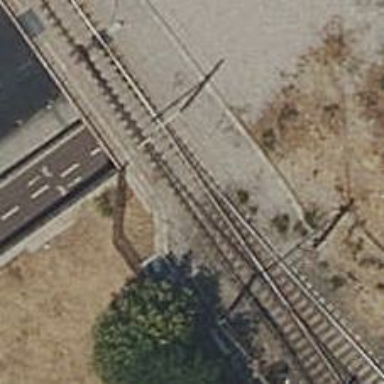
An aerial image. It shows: Contact line indicates electrification.